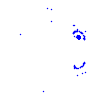
Particle: electron